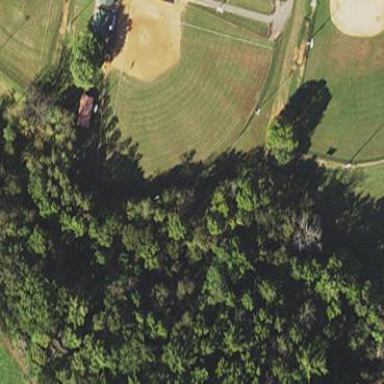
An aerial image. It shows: Softball pitch for leisure land activities.